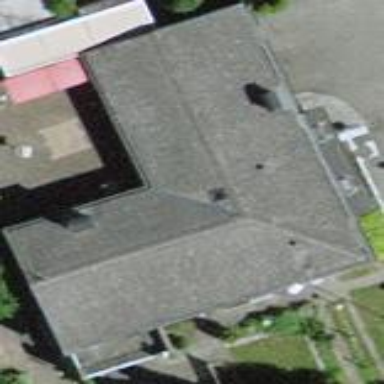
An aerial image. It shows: Residential building.